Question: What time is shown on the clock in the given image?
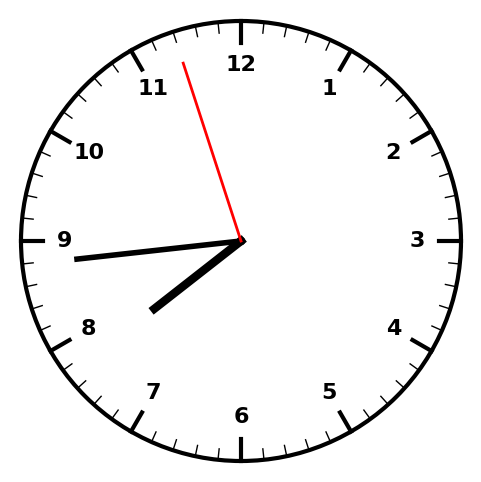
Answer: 07:43:57